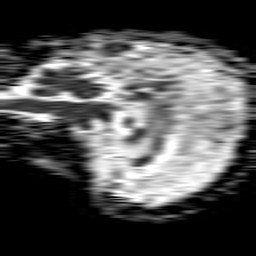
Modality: ADC
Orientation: sagittal
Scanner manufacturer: philips
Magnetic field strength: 1.5 T
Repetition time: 4.6 s
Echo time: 0.08631 s